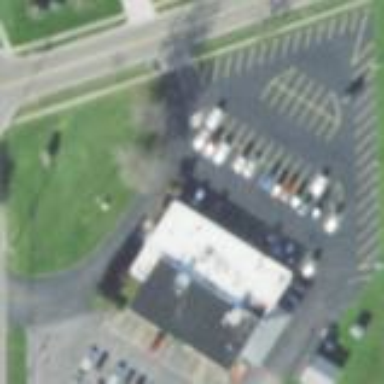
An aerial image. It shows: Parking area with asphalt surface.